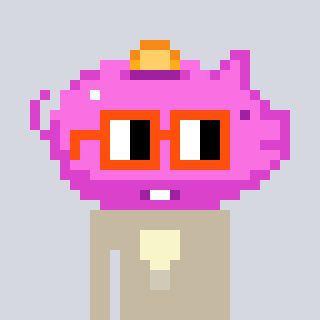
a pixel art character with square orange glasses, a piggybank-shaped head and a bege-colored body on a cool background